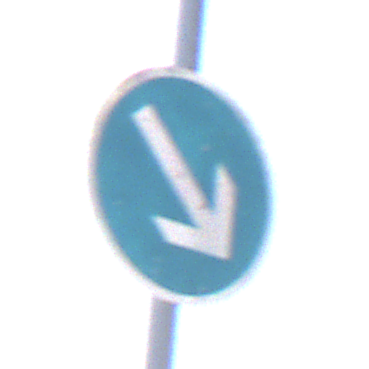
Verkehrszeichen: VorgeschriebeneVorbeifahrtRechts
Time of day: Midday
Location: Outdoor (Nature)
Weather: PartlyCloudy
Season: NotSpecified
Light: Natural